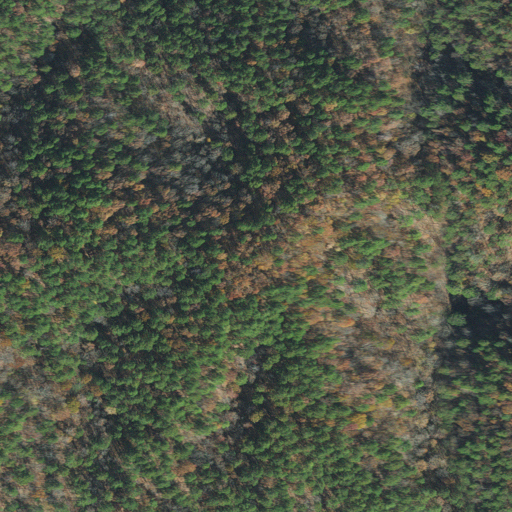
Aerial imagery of ridge(s) in Arkansas named Red Oak Range containing evergreen forest, mixed forest, and deciduous forest